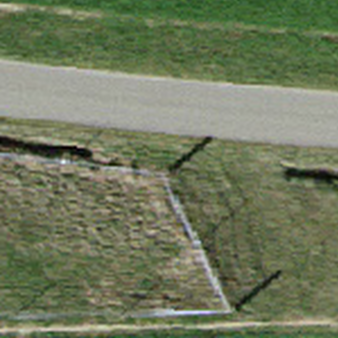
Label: other